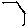
Label: hexagon